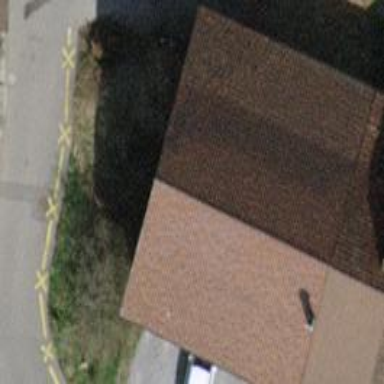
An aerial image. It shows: Terrace building.